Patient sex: M
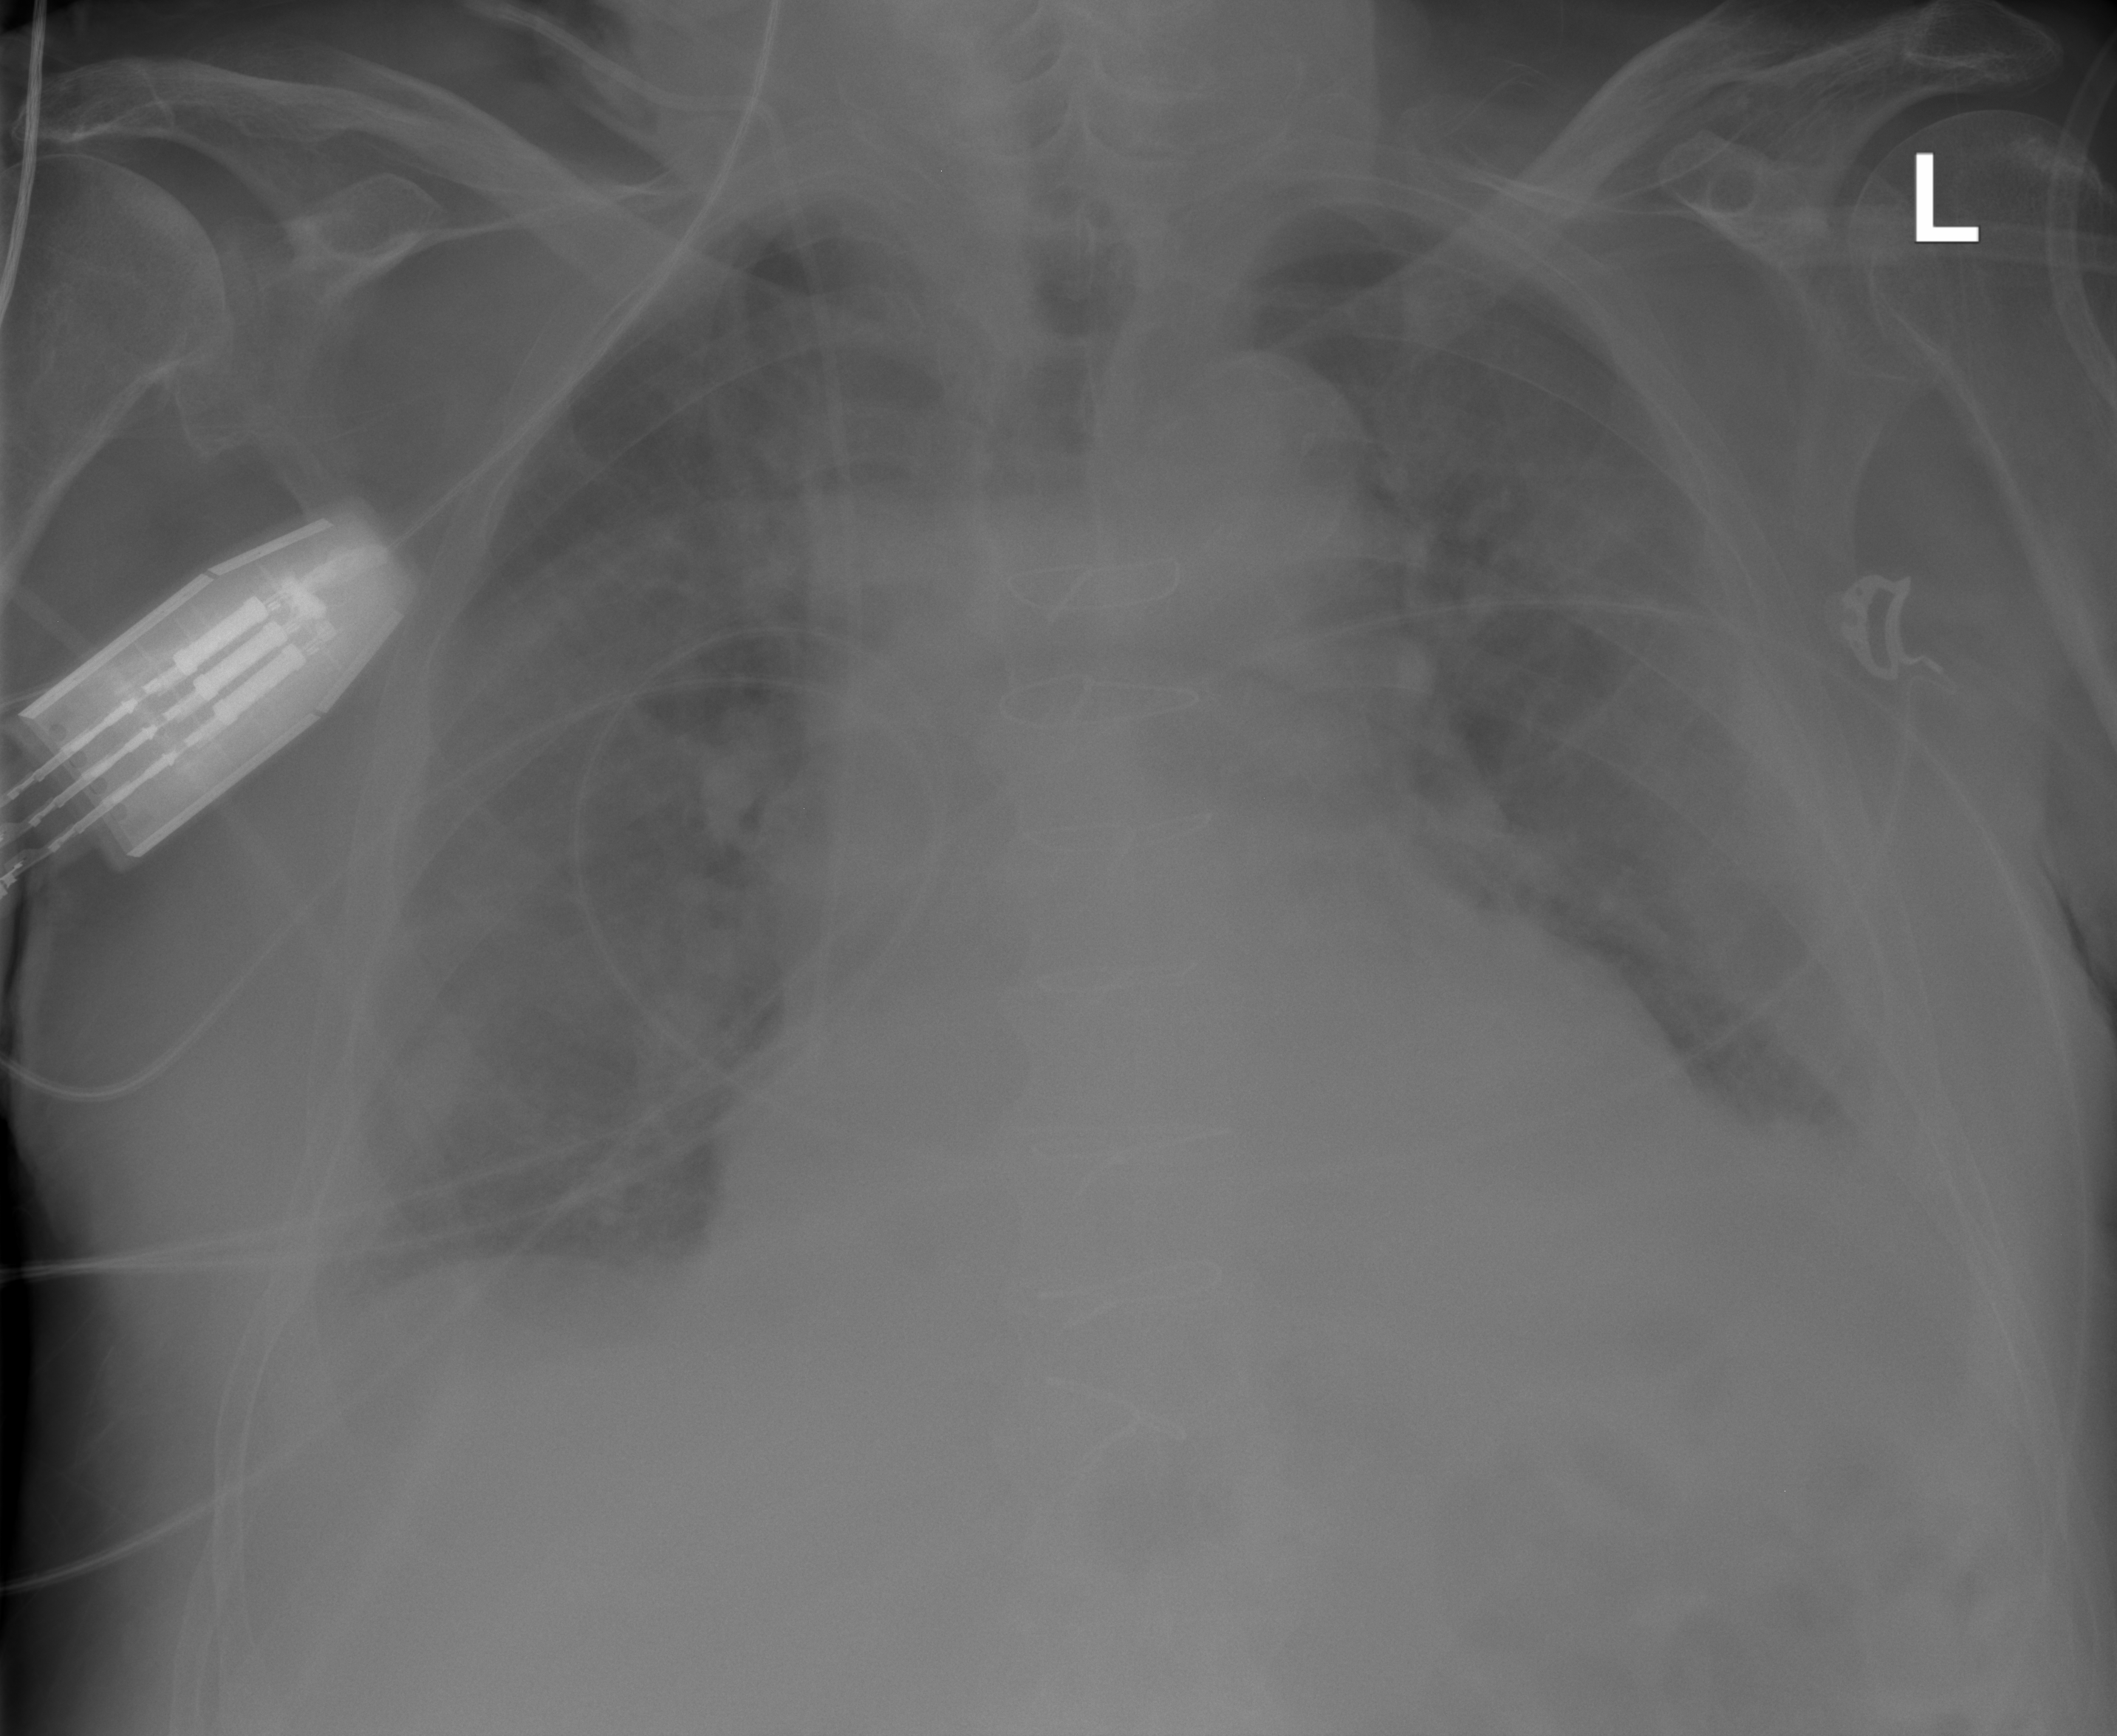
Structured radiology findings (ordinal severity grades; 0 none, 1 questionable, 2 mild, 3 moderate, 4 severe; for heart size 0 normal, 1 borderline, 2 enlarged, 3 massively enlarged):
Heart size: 2
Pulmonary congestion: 2
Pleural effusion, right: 2
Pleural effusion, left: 2
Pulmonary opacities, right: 1
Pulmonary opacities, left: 1
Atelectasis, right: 0
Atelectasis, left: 0